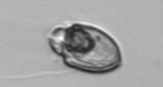
Label: Amphidinium